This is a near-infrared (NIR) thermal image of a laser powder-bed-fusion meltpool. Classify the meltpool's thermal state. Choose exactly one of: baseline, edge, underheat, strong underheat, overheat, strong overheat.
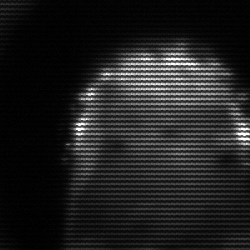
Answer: strong underheat